Field crop: maize
Growth stage: 2
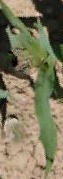
Species: maize